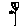
Label: flower